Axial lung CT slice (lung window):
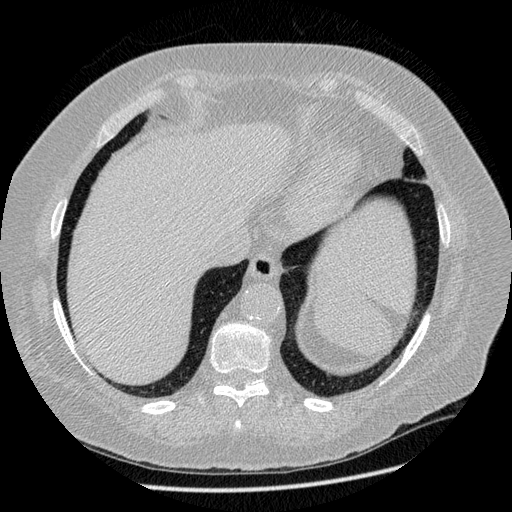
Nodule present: no